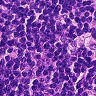
Metastatic tissue present: no